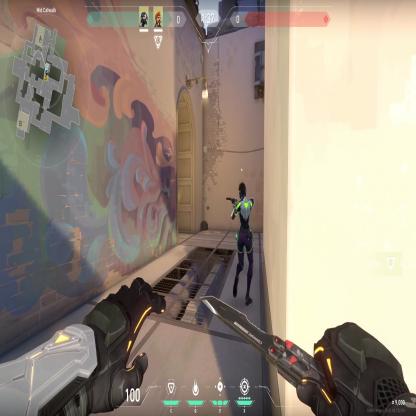
Label: teammate